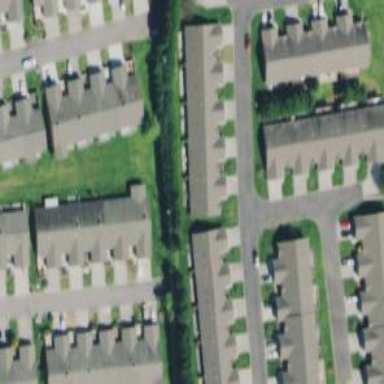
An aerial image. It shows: Condominium in residential area.